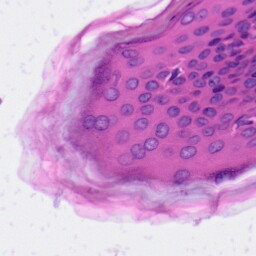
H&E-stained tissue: Skin